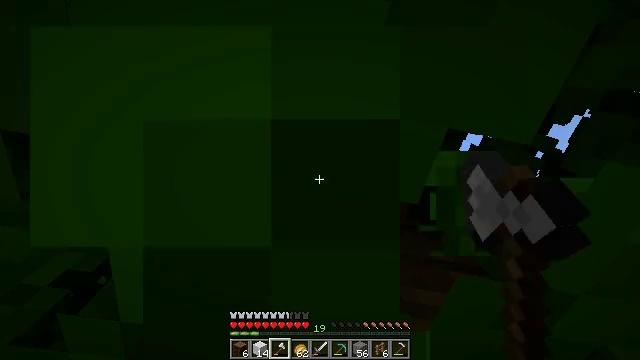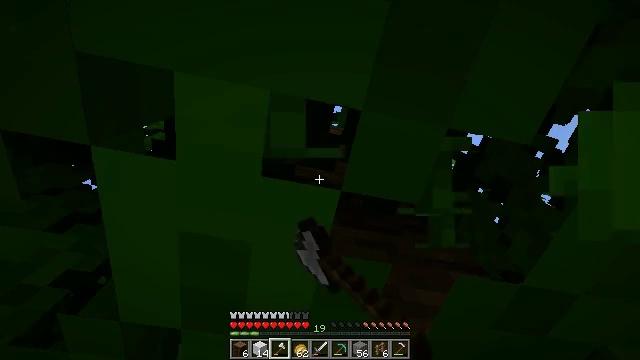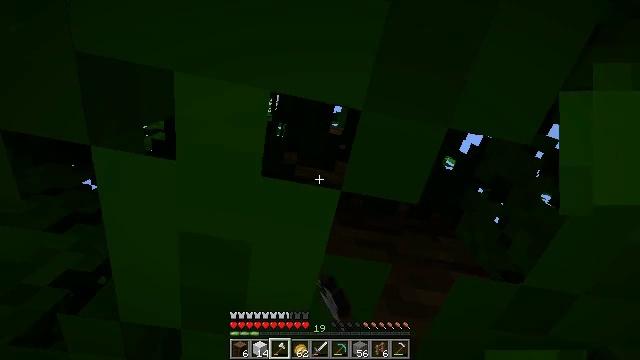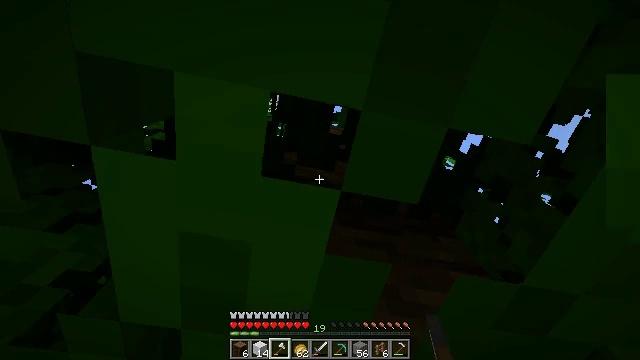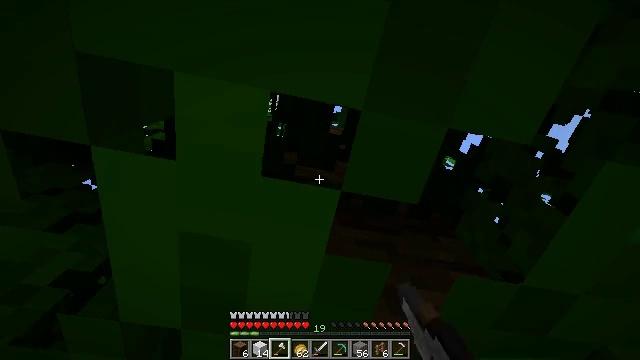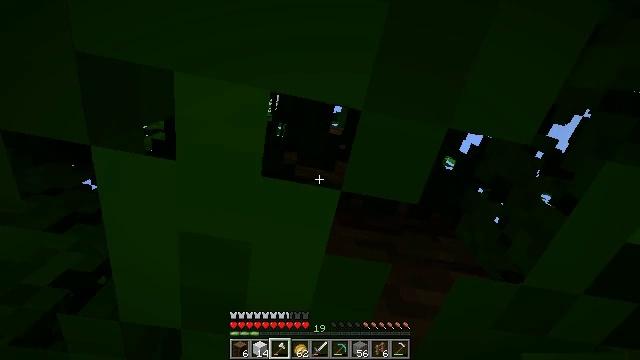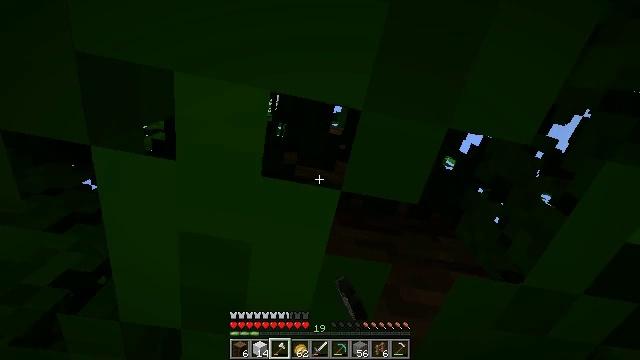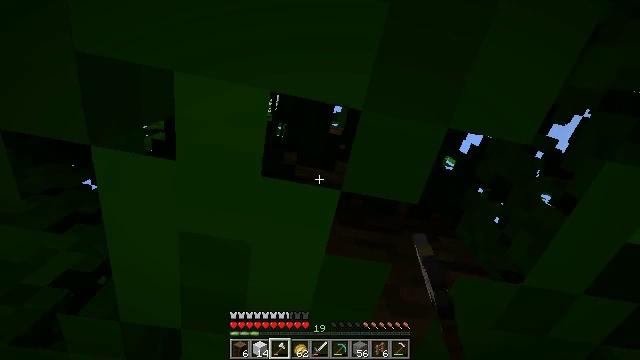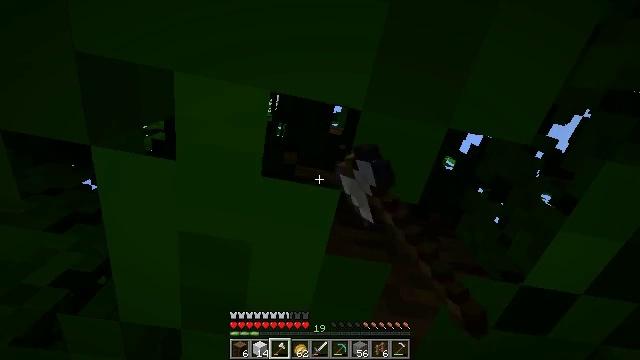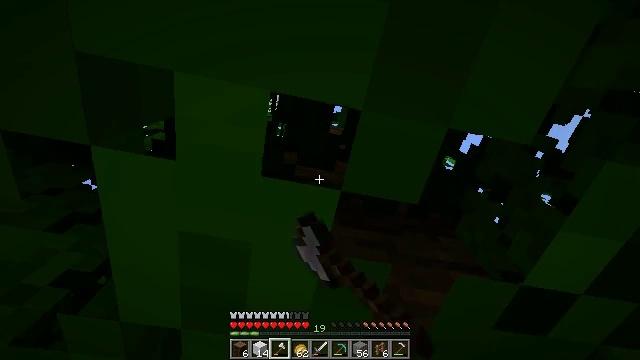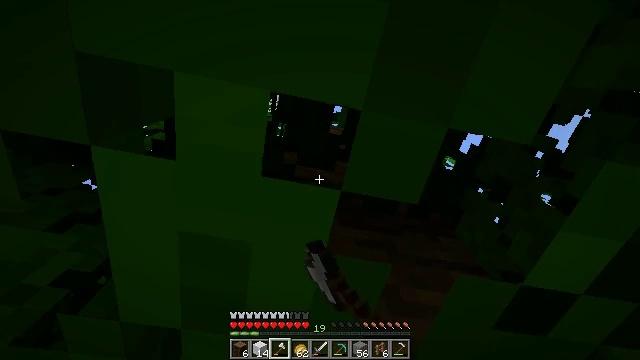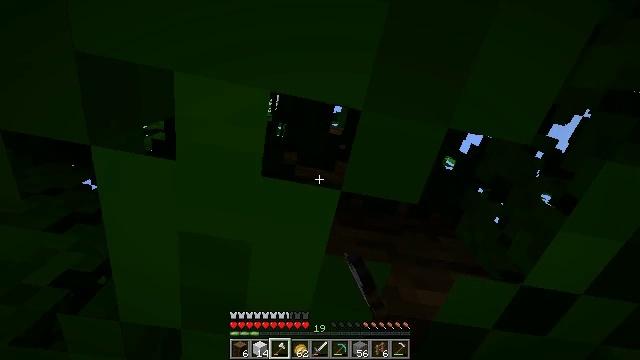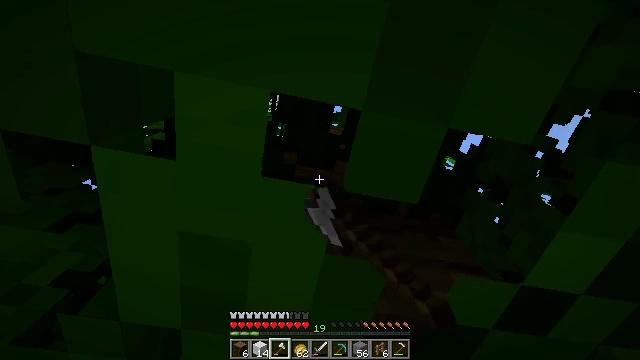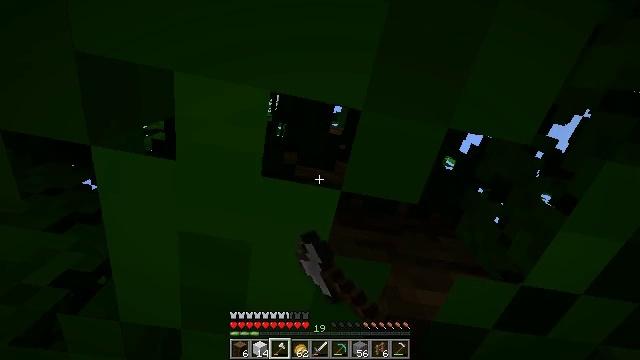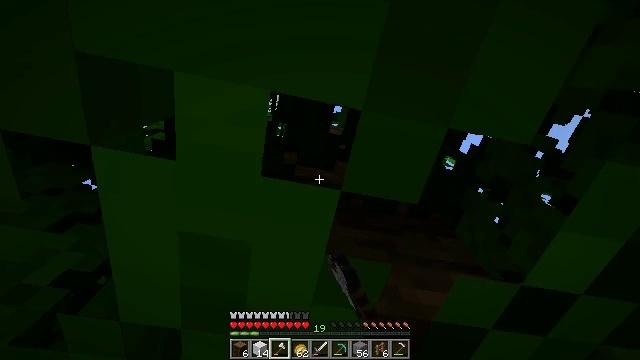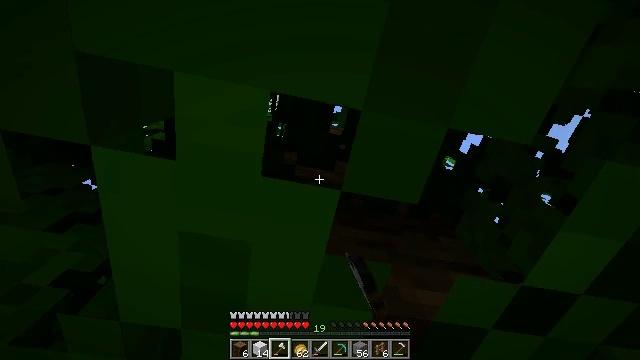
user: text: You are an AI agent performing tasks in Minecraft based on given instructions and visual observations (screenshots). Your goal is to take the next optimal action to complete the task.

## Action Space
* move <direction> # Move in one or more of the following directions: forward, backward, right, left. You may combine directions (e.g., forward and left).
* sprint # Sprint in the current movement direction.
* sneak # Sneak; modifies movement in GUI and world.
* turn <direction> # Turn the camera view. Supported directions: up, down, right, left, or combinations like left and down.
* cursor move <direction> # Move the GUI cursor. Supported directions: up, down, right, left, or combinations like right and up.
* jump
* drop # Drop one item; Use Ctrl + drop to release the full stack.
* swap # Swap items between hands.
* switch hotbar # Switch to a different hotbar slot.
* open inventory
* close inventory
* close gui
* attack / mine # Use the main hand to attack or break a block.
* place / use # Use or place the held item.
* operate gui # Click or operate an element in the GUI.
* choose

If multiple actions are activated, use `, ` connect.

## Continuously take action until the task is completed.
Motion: motion action
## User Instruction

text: Mine the jungle leaves to get saplings or sticks.
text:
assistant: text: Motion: attack / mine, jump
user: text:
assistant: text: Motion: attack / mine, jump
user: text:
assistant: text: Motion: attack / mine, jump
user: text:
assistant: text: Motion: attack / mine, jump
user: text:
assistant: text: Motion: attack / mine, jump
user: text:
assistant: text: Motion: attack / mine, jump
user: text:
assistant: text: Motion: attack / mine, jump
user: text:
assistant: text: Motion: attack / mine, jump
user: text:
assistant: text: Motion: attack / mine, jump
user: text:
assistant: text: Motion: attack / mine, jump
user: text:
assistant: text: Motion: attack / mine, jump
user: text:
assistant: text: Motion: attack / mine, jump
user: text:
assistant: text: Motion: attack / mine, jump
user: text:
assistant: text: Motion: attack / mine, jump
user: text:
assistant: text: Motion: attack / mine, jump
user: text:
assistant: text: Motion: attack / mine, jump
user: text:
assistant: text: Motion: attack / mine, jump
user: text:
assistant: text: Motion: attack / mine, jump
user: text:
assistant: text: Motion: attack / mine, jump
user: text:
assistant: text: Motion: attack / mine, jump
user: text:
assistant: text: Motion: attack / mine, jump
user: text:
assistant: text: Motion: attack / mine, jump
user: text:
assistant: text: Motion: attack / mine, jump
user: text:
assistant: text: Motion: attack / mine, jump
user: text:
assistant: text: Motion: attack / mine, jump
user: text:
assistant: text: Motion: attack / mine, jump
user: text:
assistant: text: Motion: attack / mine, jump
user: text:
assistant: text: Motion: attack / mine, jump
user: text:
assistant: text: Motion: attack / mine, jump
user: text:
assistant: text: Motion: attack / mine, jump